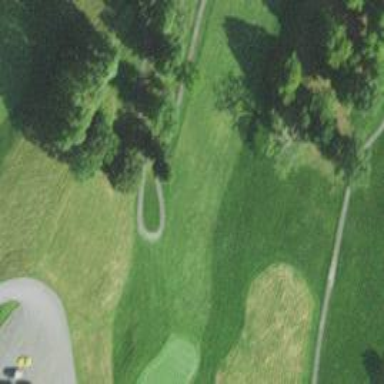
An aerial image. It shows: Pathway for golfing.